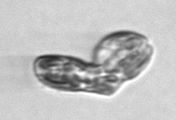
Label: Karenia